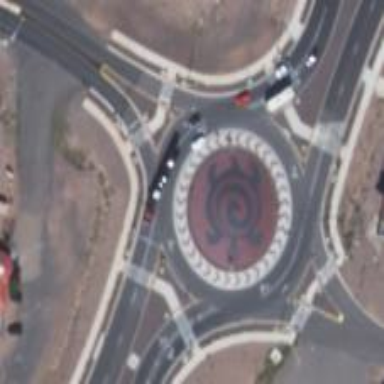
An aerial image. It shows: Asphalt road designated as trunk highway that features roundabout.